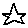
Label: star